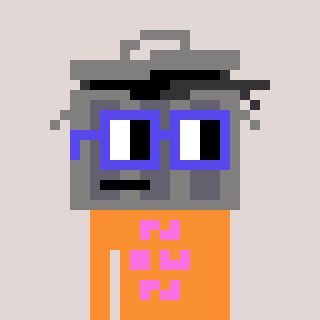
a pixel art character with square blue glasses, a trashcan-shaped head and a orange-colored body on a warm background